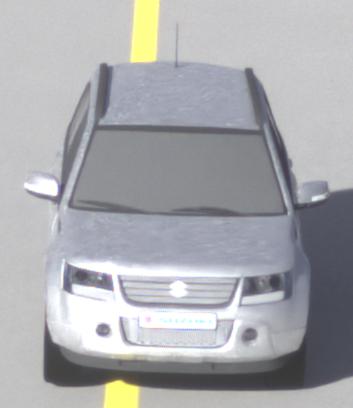
Make: Suzuki
Model: Grand Vitara
Detailed model: Gen. 1 JT
Model produced from: 2009
Model produced until: 2012
Doors: 5
Color: white
Road condition: dry road
Daytime: morning or afternoon
Contrast: high contrast